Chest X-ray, AP view. Patient: 62 years old, sex M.
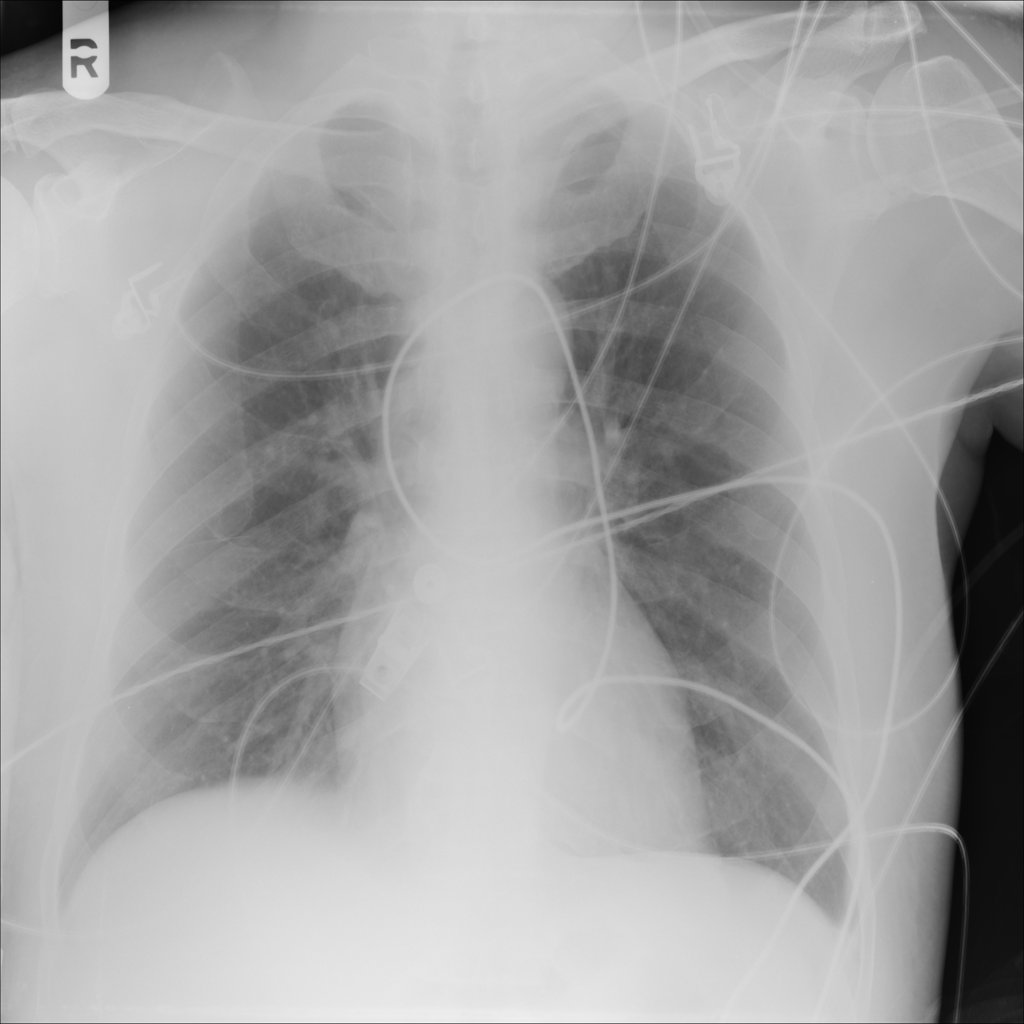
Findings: No Finding